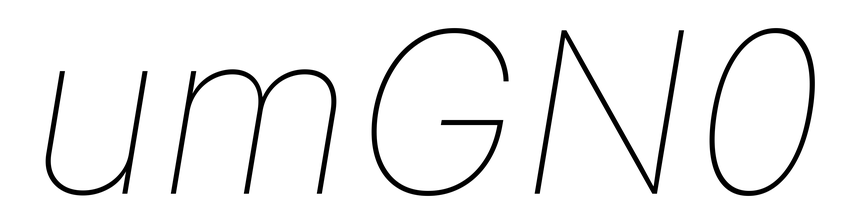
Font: Inter-Italic_Thin_Italic